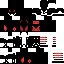
A female skeleton skin with dark skin, wearing red helmet dressed in a red tshirt and red pants, featuring a closed mouth.